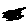
Label: cat